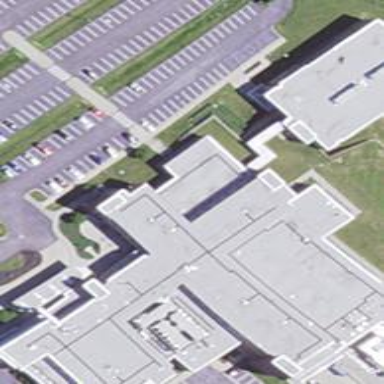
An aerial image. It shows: Hospital building.